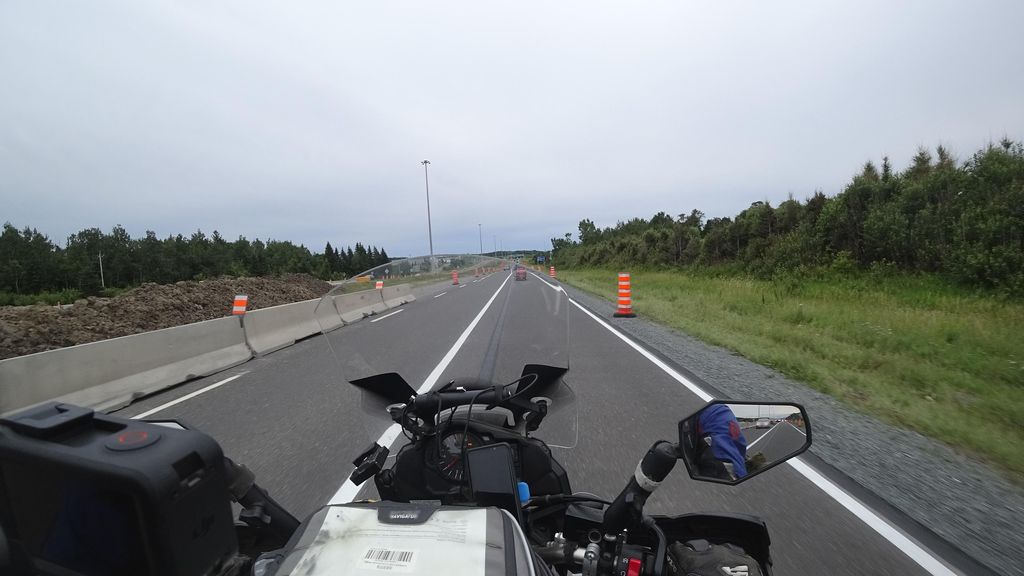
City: quebec_city